Question:
<URL>
Suppose i have (x,y) 2D pixels for image, now i want to rotate these pixels around X axis.
Can i use that 2x2 matrix above?
When is that 2x2 matrix used? How is that 2x2 matrix used?
Does opengl use that matrix internally or does opengl use the 3x3 matrix?
How is the theta degree measured in the above R matrix?
Is it the angle between (0,0) to (x,y) and (0,0) to (x',y')?
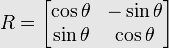
Answer: What you want to do is look at your point as a 1X2 matrix and multiply it with the R matrix. This will give you a 2X1 matrix with is the new point.
[x] X [Cos(a) -Sin(a)] = [newX, newY]
[y] X [Sin(a) Cos(a)]
The math:
newX = xCos(a) -ySin(a)
newY = xSin(a) +yCos(a)
This will rotate the point (x,y) about 'a' degrees around the (0,0) point.
Note make sure you use the correct dimension (degrees or radians) with a, Cos and Sin.